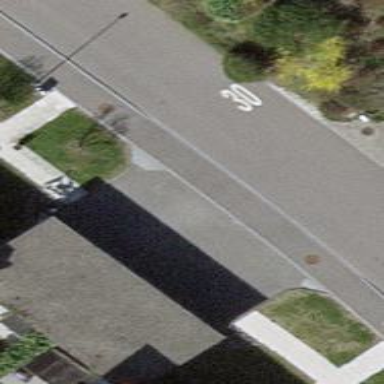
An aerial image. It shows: Garage with flat roof.